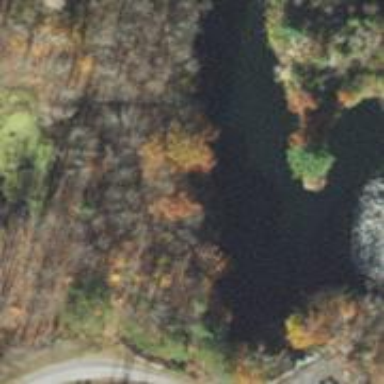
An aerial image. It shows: Peaceful pond surrounded by nature.